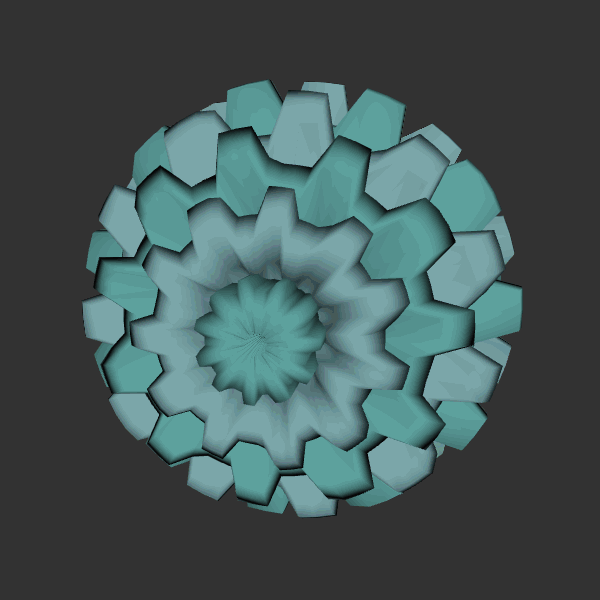
Background: dark